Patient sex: M
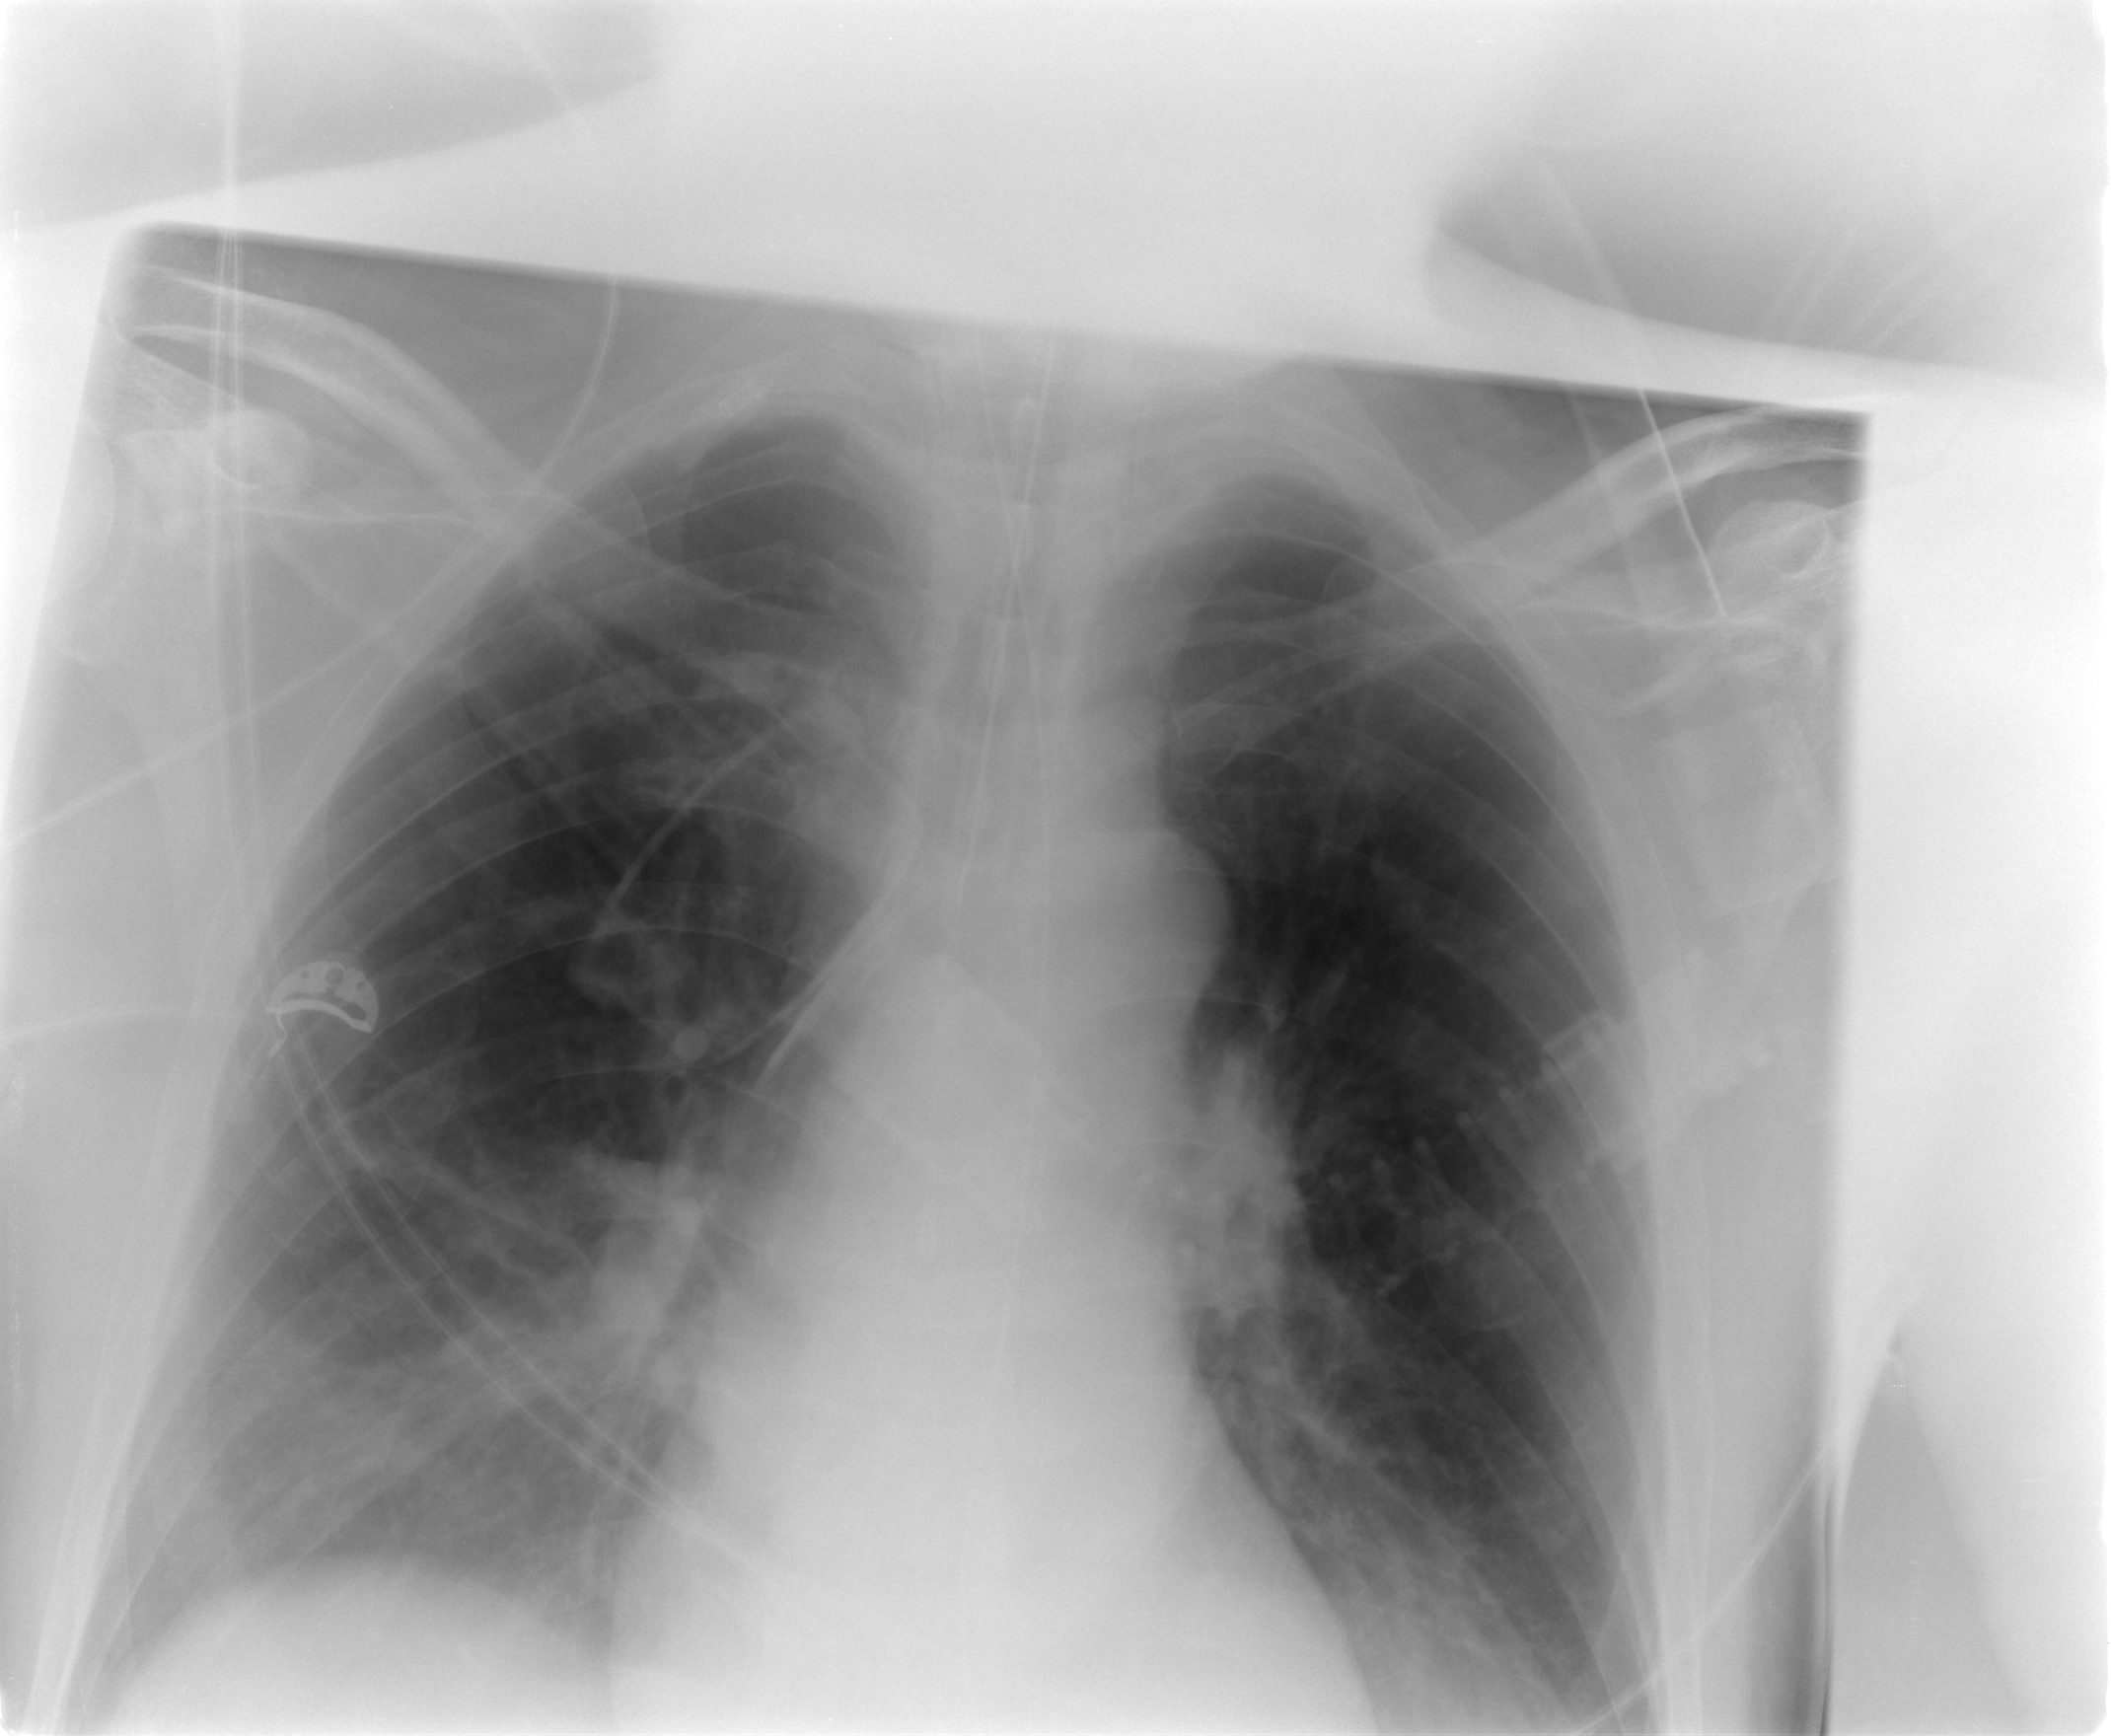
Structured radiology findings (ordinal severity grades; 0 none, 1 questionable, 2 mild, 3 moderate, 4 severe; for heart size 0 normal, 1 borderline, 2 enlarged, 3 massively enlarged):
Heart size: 0
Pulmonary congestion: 2
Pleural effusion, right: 0
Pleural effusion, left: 0
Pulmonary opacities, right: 0
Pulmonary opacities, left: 0
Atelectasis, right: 2
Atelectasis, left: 0